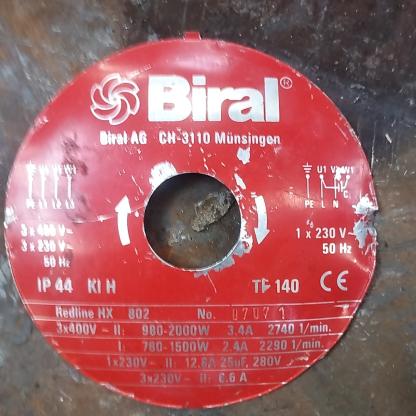
Klasa: tabliczka-znamionowa